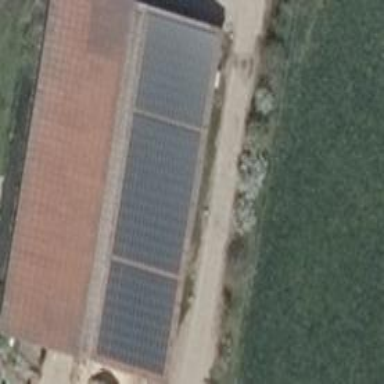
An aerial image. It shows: Small solar photovoltaic panel generator is producing electricity.